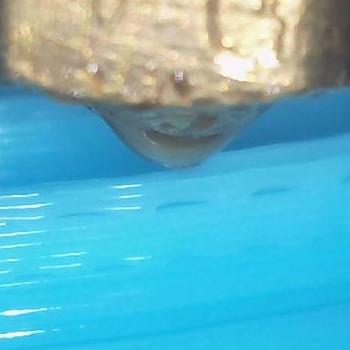
Flow rate: 74%